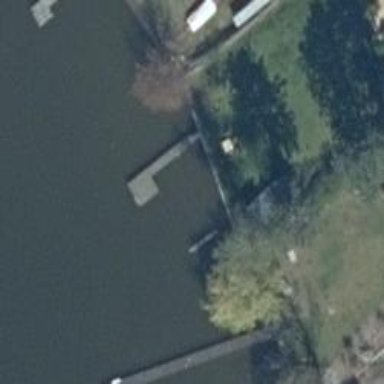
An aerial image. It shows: Man-made pier.